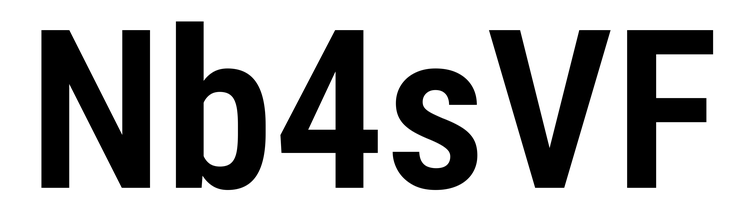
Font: Roboto_Condensed_SemiBold